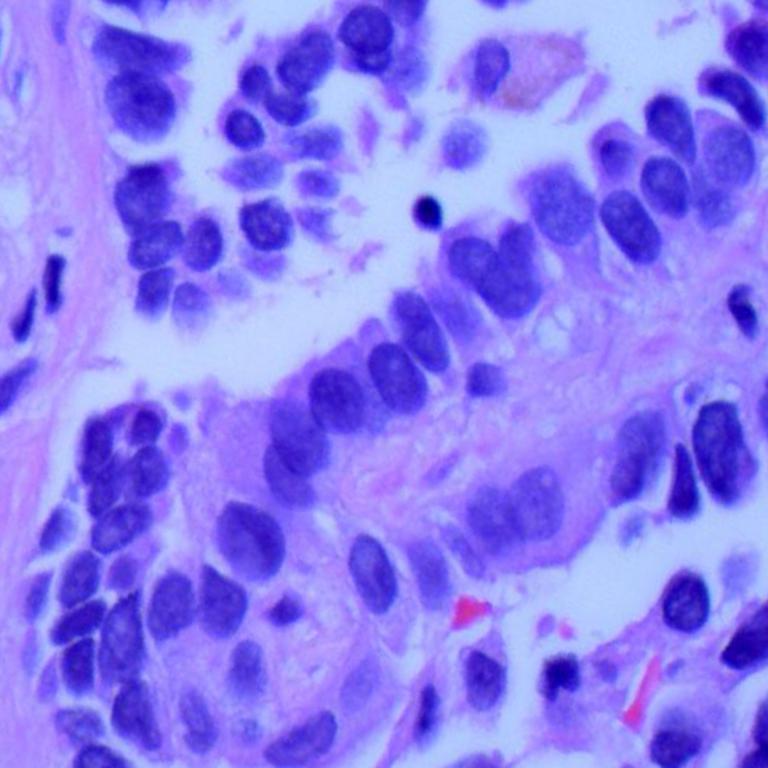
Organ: lung
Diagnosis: adenocarcinomas